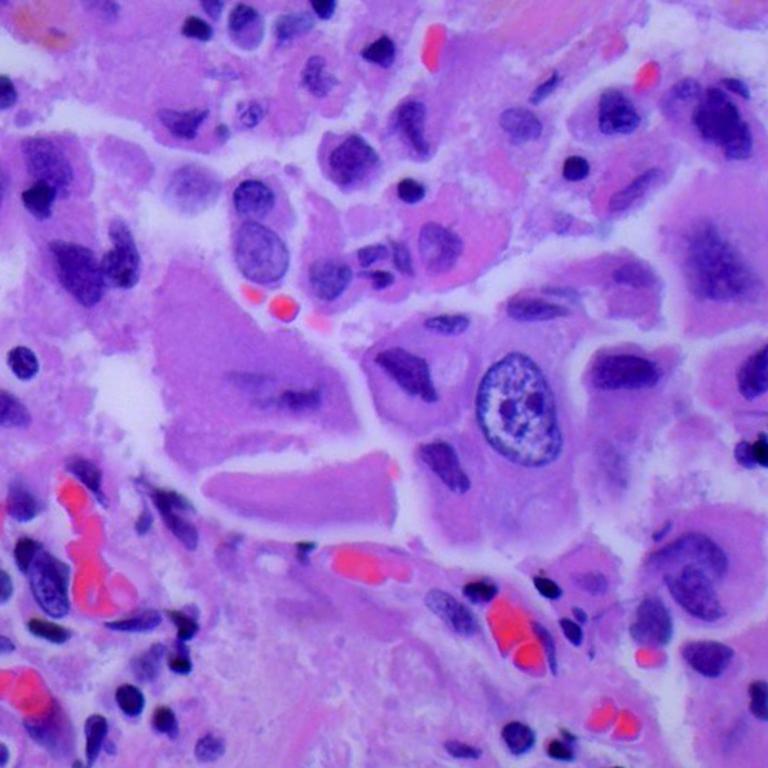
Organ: lung
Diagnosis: adenocarcinomas